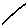
Label: line